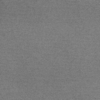
Label: dusty